Question: After search in UITableView with no result, I want to change the text "No results" to "Not Match...".But I can't find where.Please help!

Here is some code:
'''
- (void)searchBarTextDidEndEditing:(UISearchBar *)searchBar{
if ([self.webSearchData count] == 0) {
for (UILabel *label in self.searchTable.subviews) {
if (label.text = @"No Results") {
label.text = @"Not Match";
}
}
}
}
'''
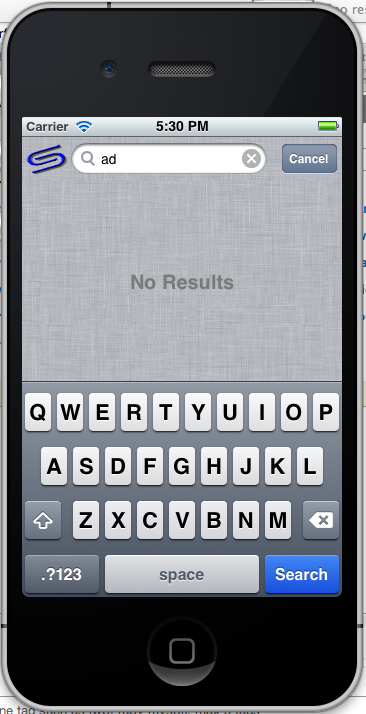
Answer: Create a custom view with a label having text "No Results" and load it whenever your search query contain no value.